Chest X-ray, PA view. Patient: 51 years old, sex F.
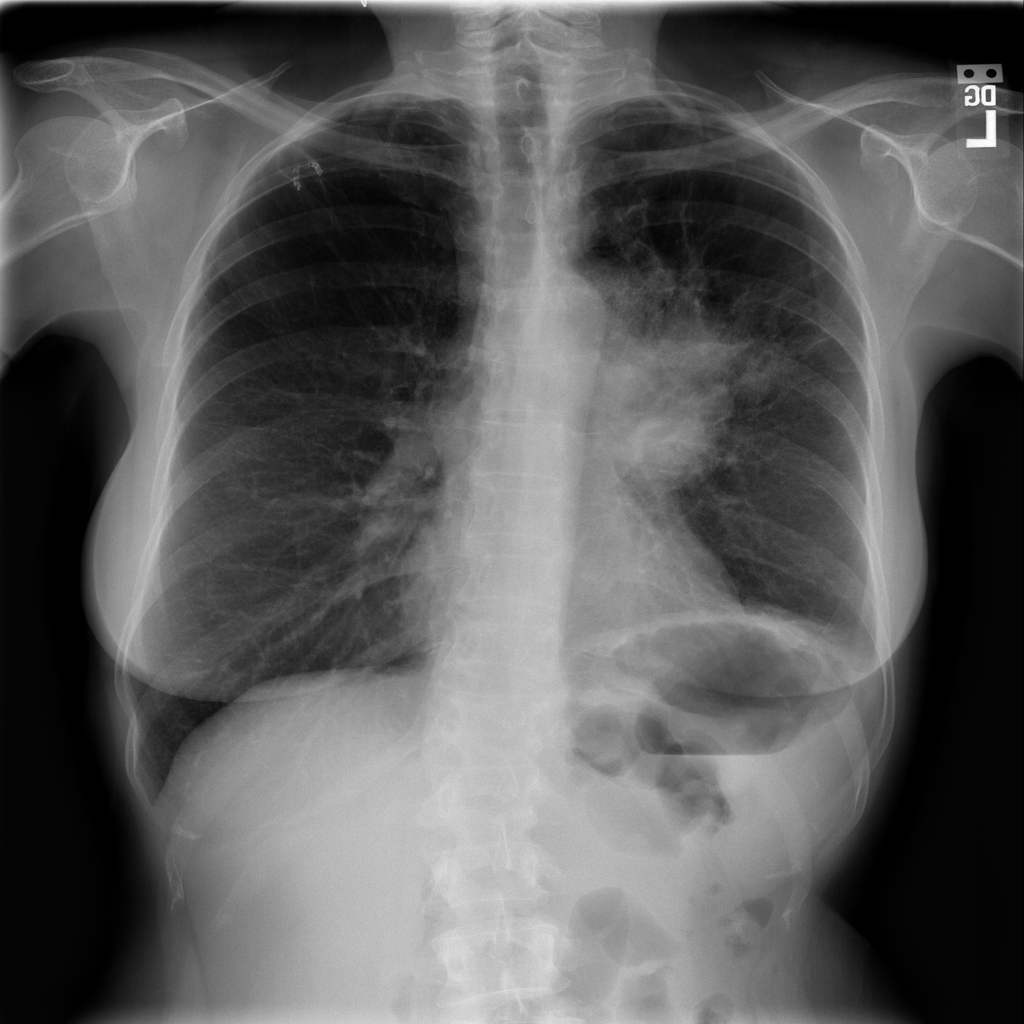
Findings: Mass